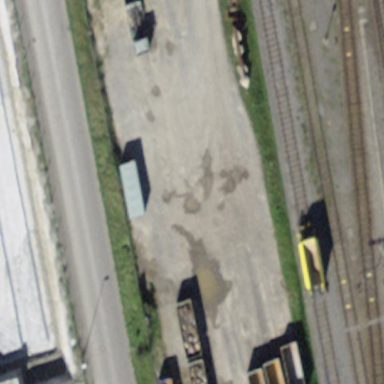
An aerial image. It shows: Parking area with surface.